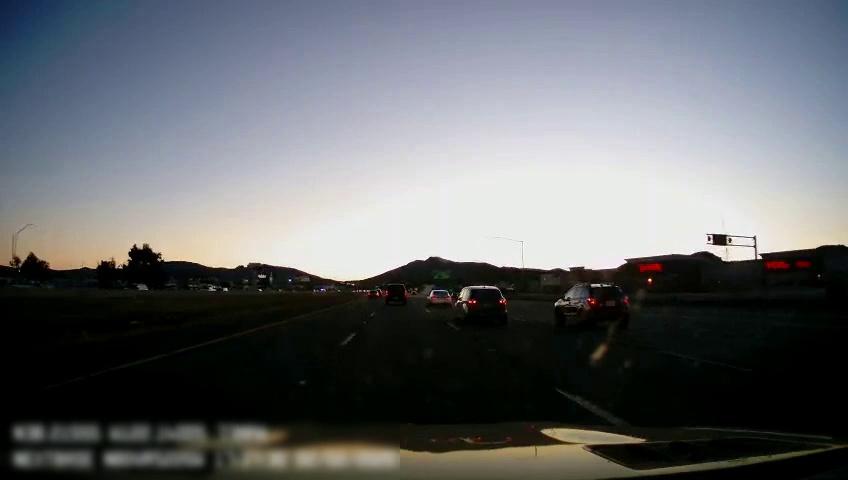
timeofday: Dusk/Dawn/Twilight
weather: Sunny
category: Drivable Space
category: Vehicles | Car
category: Vehicles | SUV
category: Vehicles | Car
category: Vehicles | Truck
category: Vehicles | Car
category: Vehicles | Car
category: Vehicles | SUV
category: Vehicles | Car
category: Lanes | Alternate Lane
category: Lanes | Current Lane
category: Lanes | Current Lane
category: Lanes | Alternate Lane
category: Lanes | Alternate Lane